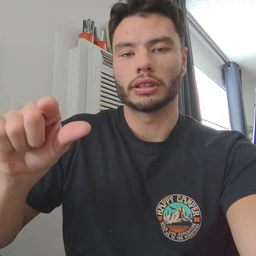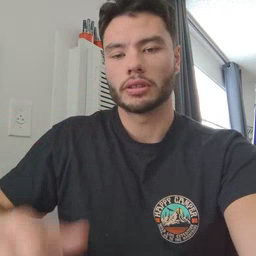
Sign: green